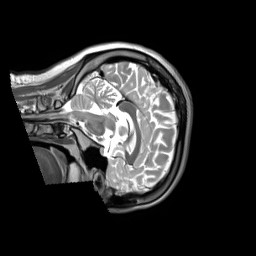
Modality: T2w
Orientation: sagittal
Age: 21
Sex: female
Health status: ill
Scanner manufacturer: siemens
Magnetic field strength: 3 T
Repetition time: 2.8 s
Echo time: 0.326 s